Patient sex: M
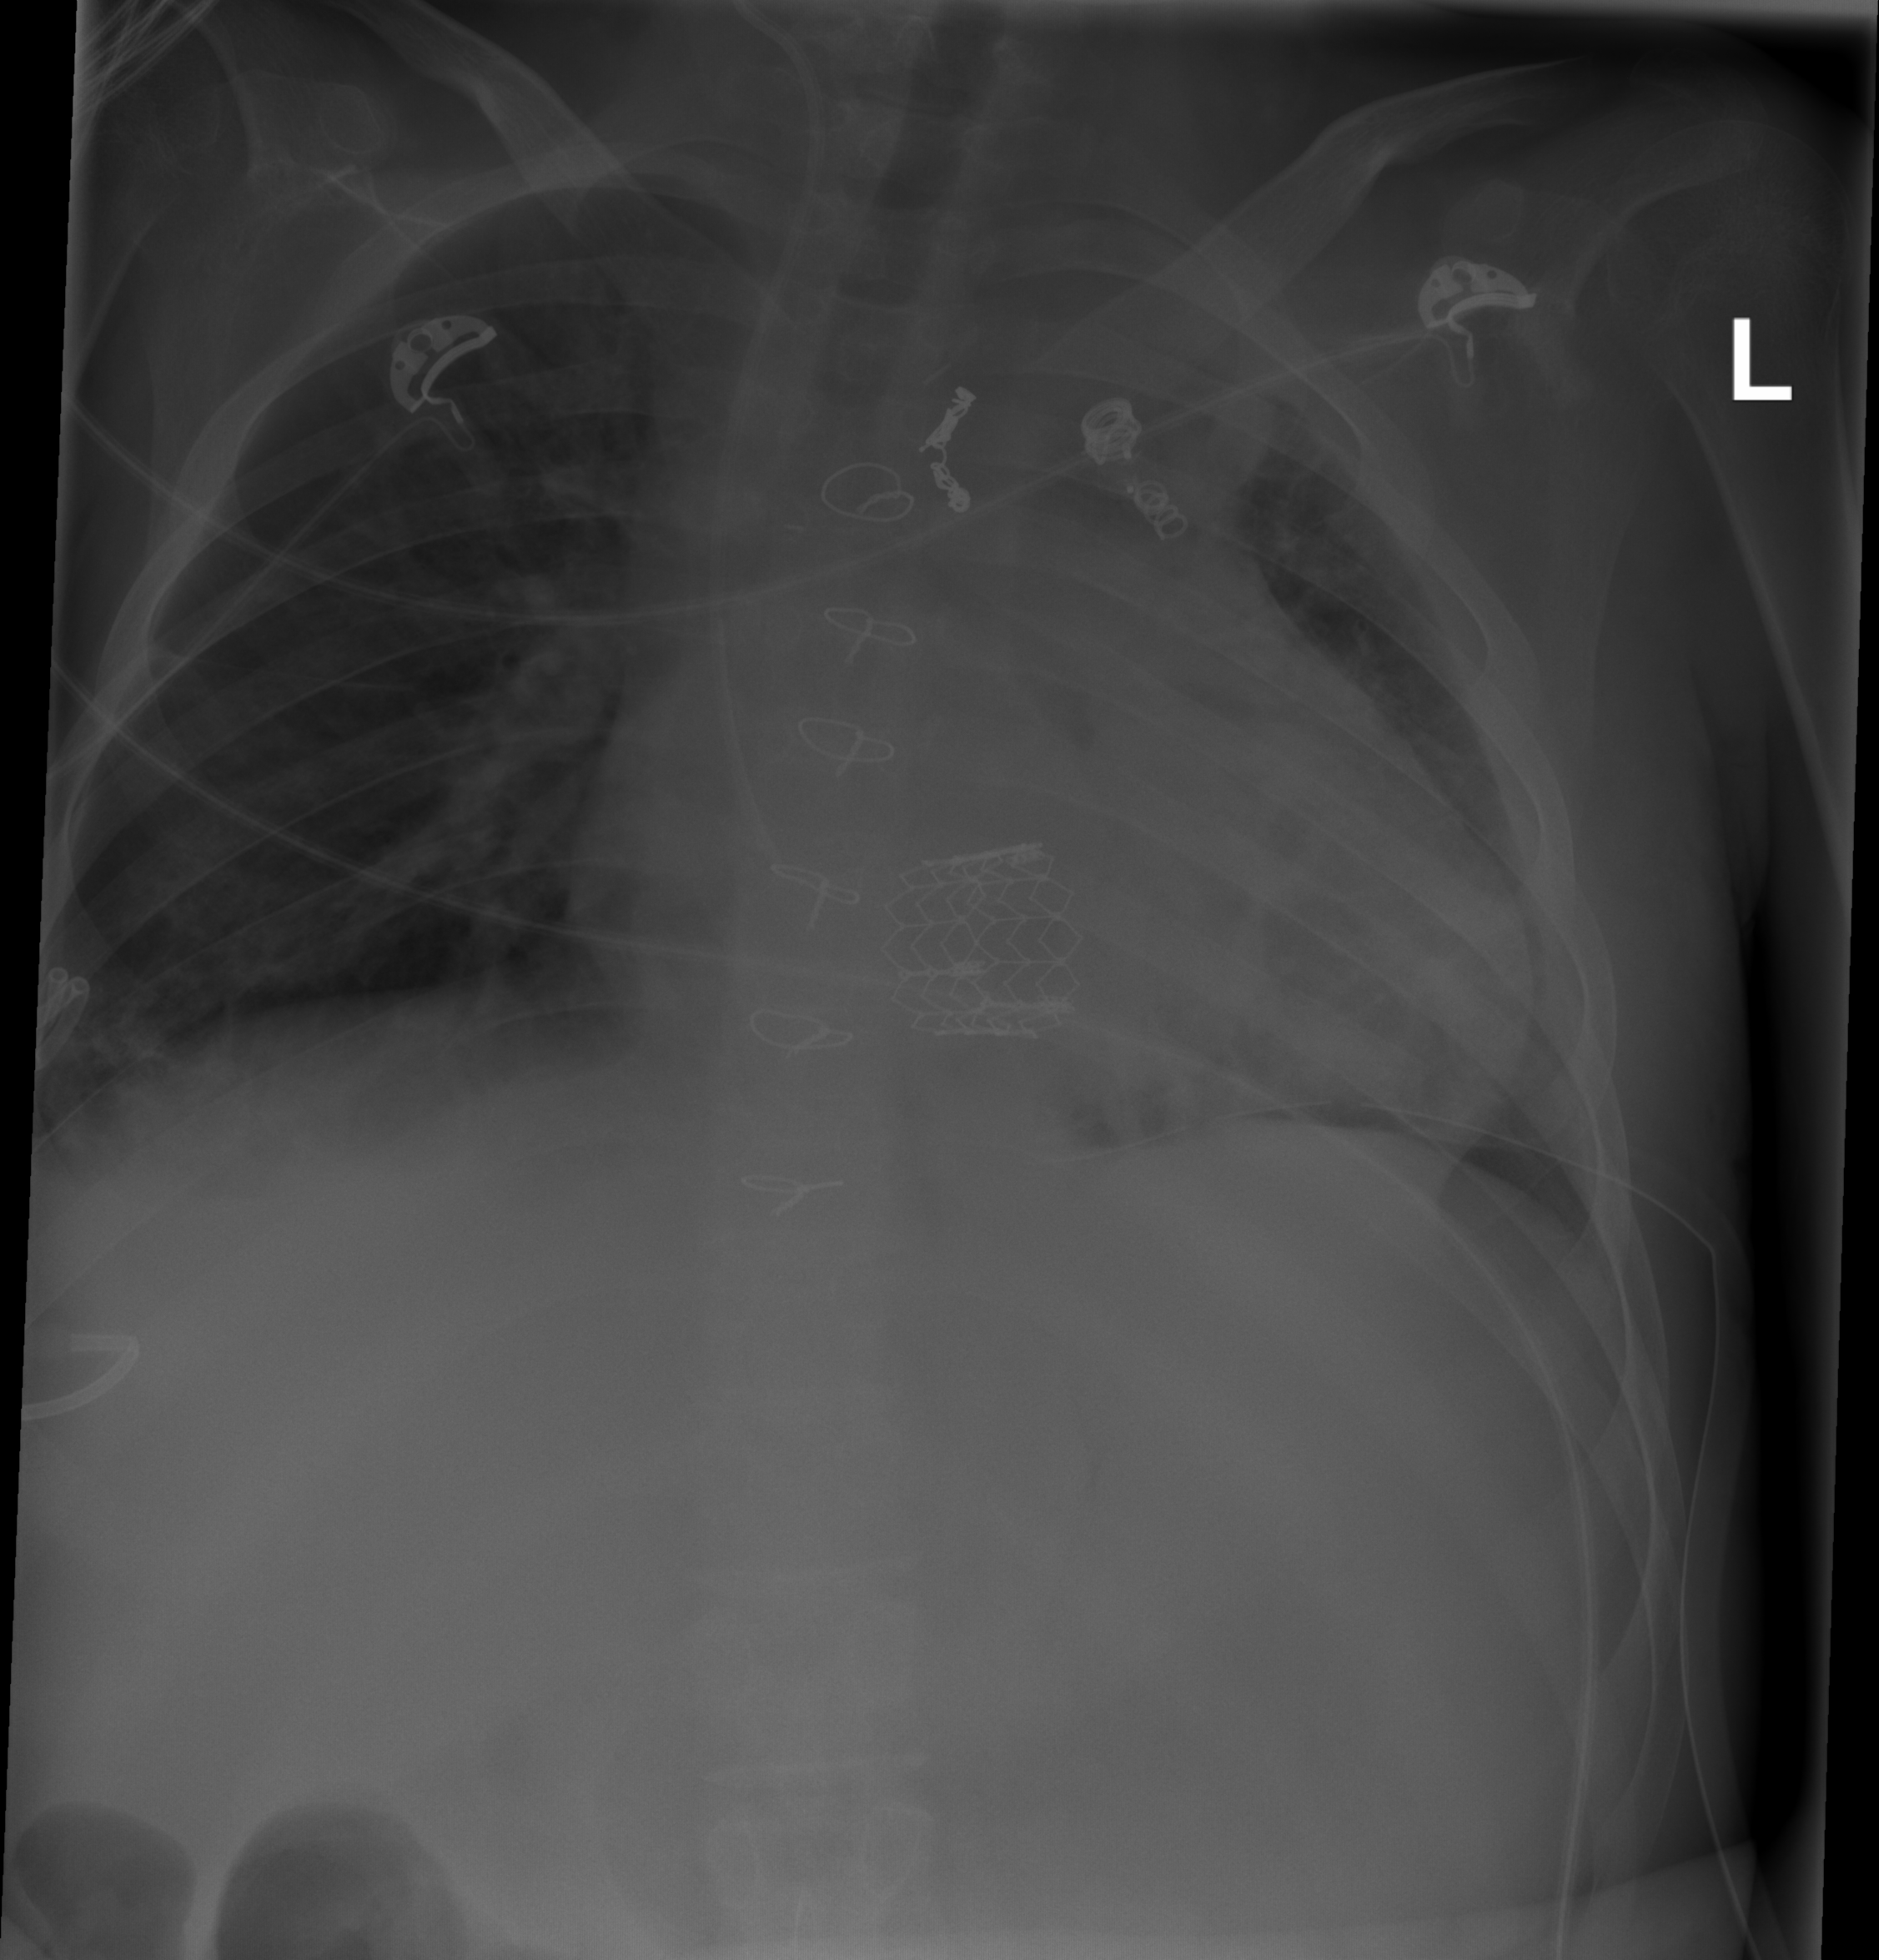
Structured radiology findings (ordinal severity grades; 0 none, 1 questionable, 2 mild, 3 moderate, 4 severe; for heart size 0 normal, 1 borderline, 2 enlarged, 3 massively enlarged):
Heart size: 3
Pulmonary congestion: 1
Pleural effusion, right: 2
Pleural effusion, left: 2
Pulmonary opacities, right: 0
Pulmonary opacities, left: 2
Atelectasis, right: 2
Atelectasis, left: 2